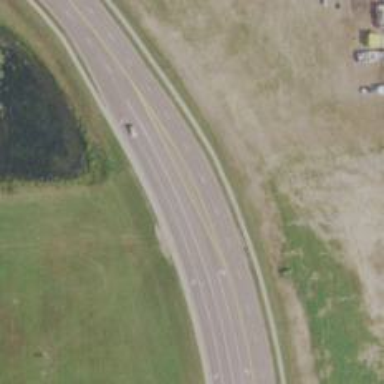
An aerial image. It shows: Secondary road with asphalt surface.